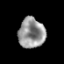
Tissue: prostate
Cell type: T cells
Senescence score: 0.3558
Nuclear area (px): 788
Mean DAPI intensity: 148.418